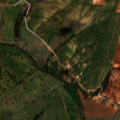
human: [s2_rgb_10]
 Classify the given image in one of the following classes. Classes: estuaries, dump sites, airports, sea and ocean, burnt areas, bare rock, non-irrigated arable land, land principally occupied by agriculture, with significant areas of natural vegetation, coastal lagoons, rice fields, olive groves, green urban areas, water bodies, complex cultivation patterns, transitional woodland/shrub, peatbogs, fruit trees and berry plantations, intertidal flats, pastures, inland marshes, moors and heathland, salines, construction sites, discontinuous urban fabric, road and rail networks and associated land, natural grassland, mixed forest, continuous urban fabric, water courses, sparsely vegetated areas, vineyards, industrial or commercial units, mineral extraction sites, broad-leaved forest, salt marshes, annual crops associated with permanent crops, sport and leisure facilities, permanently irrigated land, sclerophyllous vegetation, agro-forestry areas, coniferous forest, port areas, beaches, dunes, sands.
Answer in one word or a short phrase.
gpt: non-irrigated arable land, olive groves, agro-forestry areas